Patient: sex F, age 56
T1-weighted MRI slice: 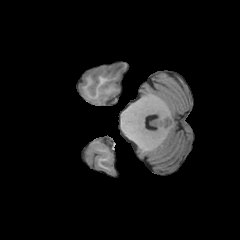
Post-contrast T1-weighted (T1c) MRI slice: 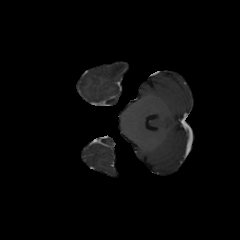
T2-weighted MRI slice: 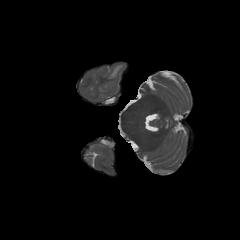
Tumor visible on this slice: yes
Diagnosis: Glioblastoma, IDH-wildtype
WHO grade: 4